Field crop: maize
Growth stage: 2
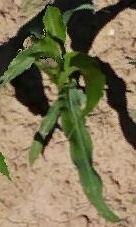
Species: maize